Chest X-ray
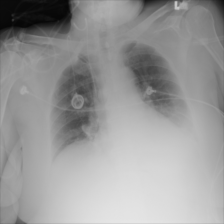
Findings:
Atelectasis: positive
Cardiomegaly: negative
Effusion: positive
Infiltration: negative
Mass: negative
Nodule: negative
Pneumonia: negative
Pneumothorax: negative
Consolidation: negative
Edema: negative
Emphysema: negative
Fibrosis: negative
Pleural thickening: negative
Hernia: negative